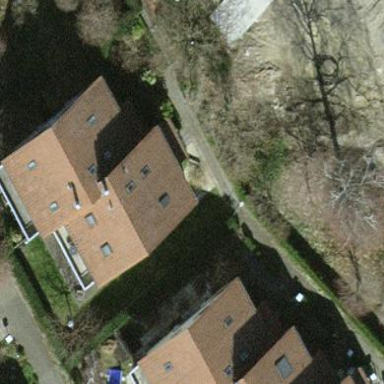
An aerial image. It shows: Gabled roof adorns the apartments building.